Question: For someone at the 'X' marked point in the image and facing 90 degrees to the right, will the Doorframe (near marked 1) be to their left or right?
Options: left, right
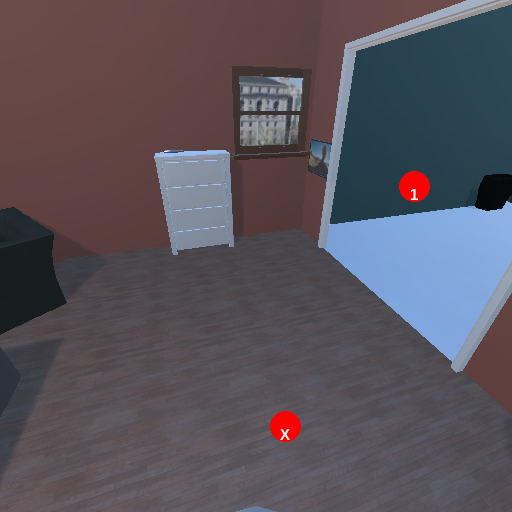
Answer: left